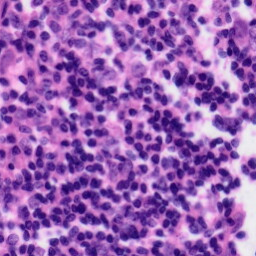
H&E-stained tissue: Tonsil